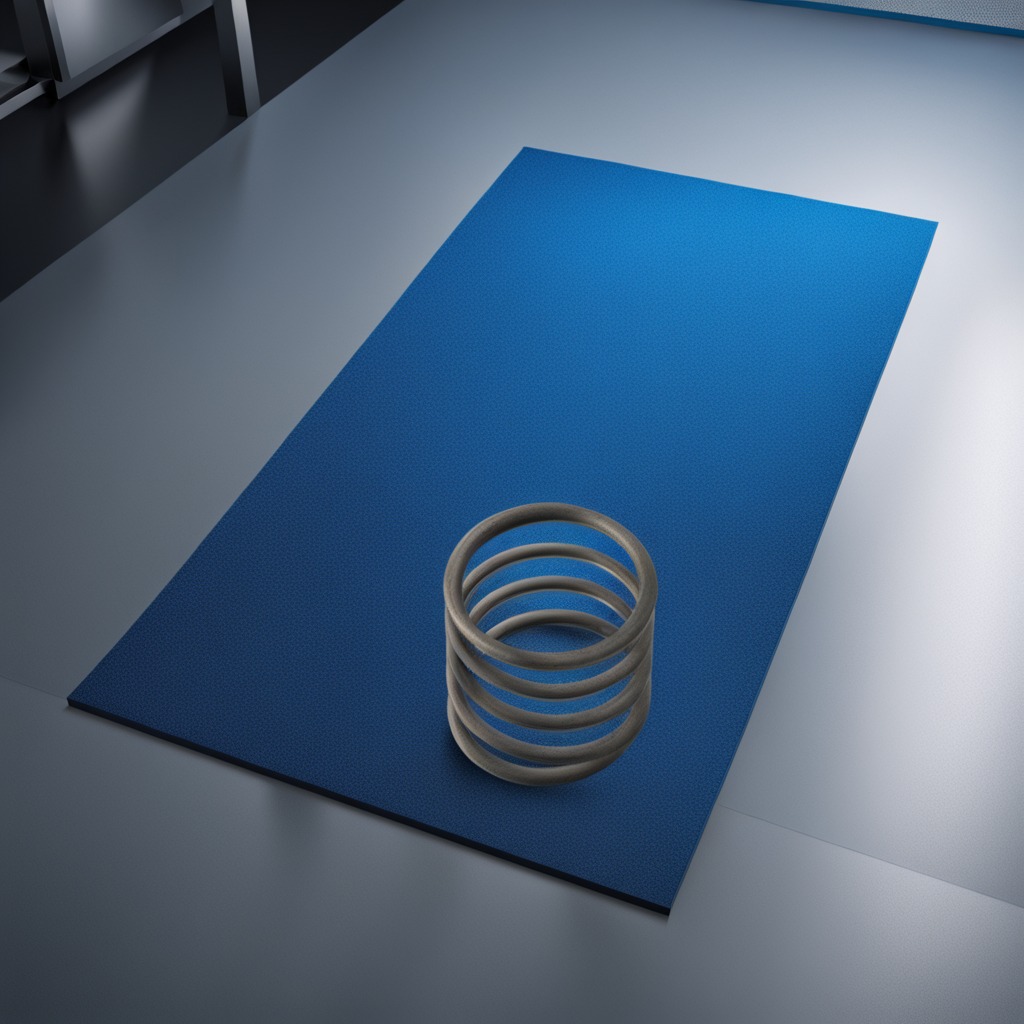
A coiled metal spring is lying on a clean granite tabletop covered with a blue rubber mat inside a workshop under bright overhead lighting crisp shadows high clarity worn but beneath the mat.